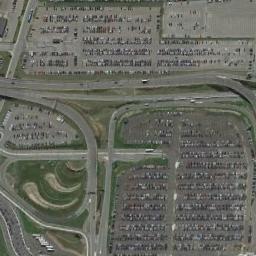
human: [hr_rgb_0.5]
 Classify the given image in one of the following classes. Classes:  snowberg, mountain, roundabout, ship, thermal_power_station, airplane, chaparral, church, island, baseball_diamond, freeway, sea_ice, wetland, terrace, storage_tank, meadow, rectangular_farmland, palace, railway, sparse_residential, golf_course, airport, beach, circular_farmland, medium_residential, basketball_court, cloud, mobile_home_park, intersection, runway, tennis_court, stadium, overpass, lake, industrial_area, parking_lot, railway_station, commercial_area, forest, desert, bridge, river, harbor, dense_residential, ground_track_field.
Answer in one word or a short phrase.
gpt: parking_lot